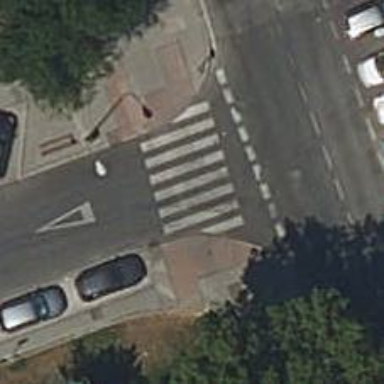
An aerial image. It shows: Uncontrolled zebra crossing.